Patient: sex M, age 69
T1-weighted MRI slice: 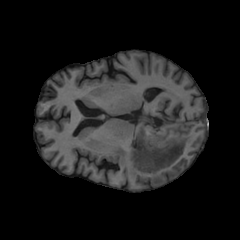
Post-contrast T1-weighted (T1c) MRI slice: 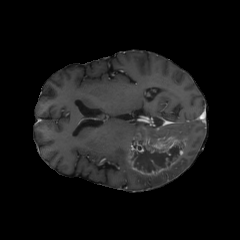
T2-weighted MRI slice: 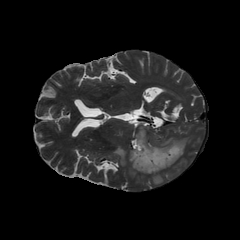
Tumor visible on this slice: yes
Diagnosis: Glioblastoma, IDH-wildtype
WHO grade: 4